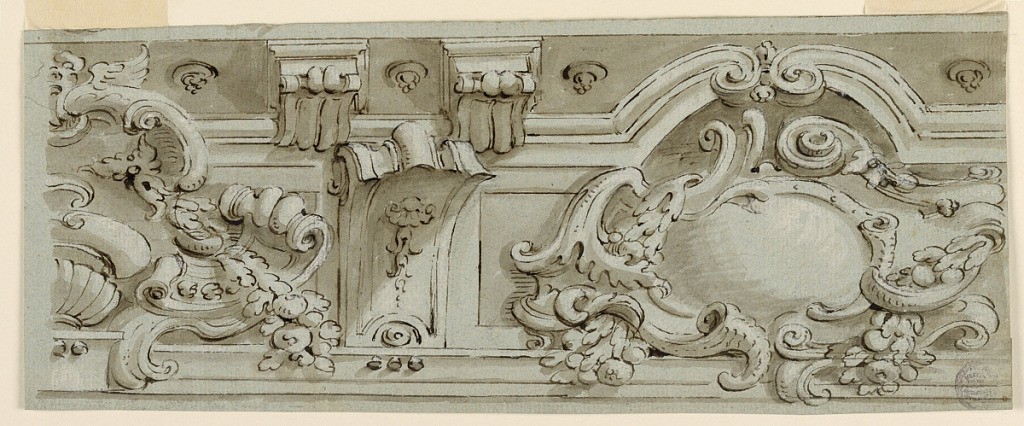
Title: Design for a Ceiling Decoration
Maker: Giuseppe Maria Rolli, Italian, 1645 - 1727
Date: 1690–1720
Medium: Black chalk, pen and ink, brush and watercolor on paper
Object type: Drawing
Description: An imaginary frieze shown from beneath. The right half of a scrollwork escutcheon containing a vase is seperated by a bracket from another showing two alternative suggestions for its design.